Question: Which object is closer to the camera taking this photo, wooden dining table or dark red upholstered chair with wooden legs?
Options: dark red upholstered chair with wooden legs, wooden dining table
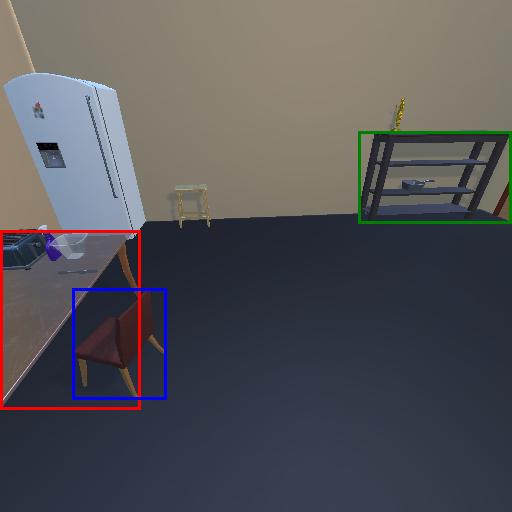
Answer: dark red upholstered chair with wooden legs